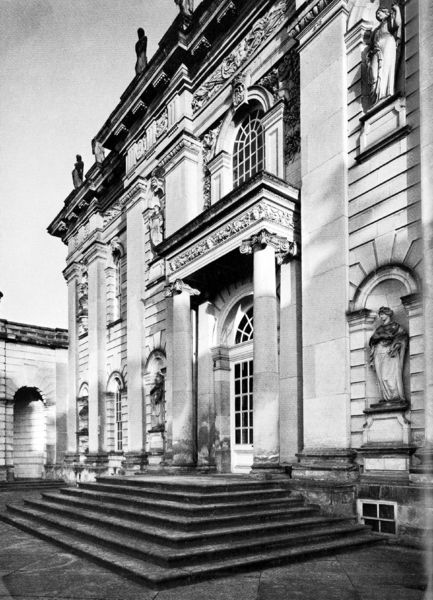
Titel: Castle Howard, North Yorkshire
Künstler: John Vanbrugh
Standort: Malton (EU - GB - Yorkshire)
Schlagwörter: himmel, schatten, fenster, frau, pfeiler, säule, säulen, tür, gebäude, haus, architektur, figur, renaissance, skulptur, bogen, fassade, figuren, treppe, stufen, foto, eingang, fugen, nische, seite, schwarzweiß, kapitelle, kapitell, fries, portal, gothik, bau, skultpuren, seiteneingang, gefache, dg, barack, kapitl